Interaction volume radius: 5 \u00c5
Interaction volume height: 20 \u00c5
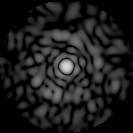
Disorder parameter: 0.8656